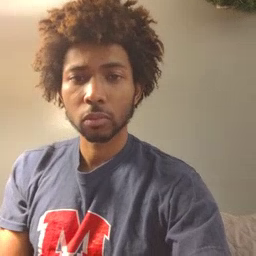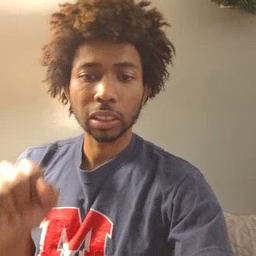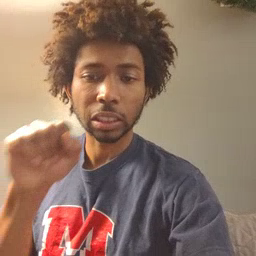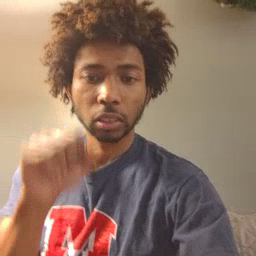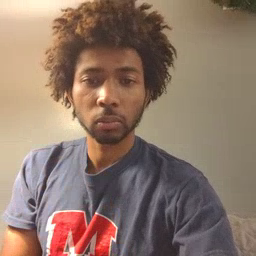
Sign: carrot